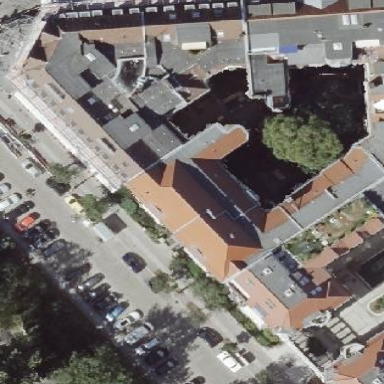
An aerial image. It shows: Building featuring hipped roofs made of orange roof tiles.